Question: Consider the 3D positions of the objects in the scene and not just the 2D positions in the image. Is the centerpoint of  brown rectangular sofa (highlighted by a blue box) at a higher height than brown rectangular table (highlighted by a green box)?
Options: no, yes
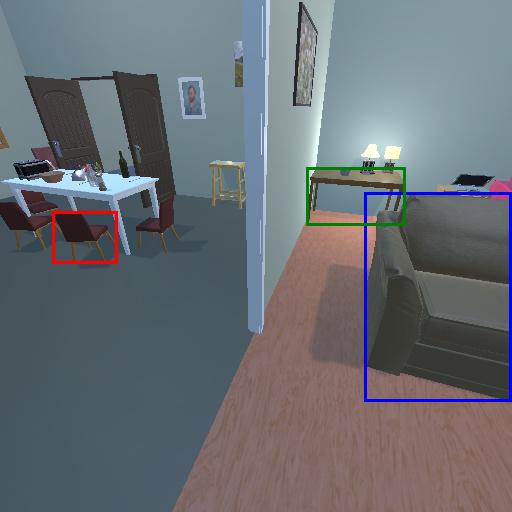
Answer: no